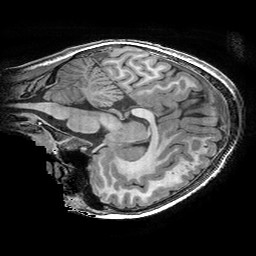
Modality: T1w
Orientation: sagittal
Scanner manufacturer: ge
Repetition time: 0.008096 s
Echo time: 0.00318 s